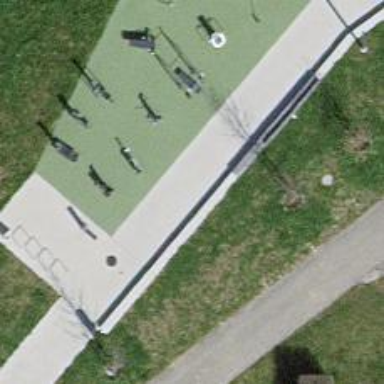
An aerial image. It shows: Concrete bench.